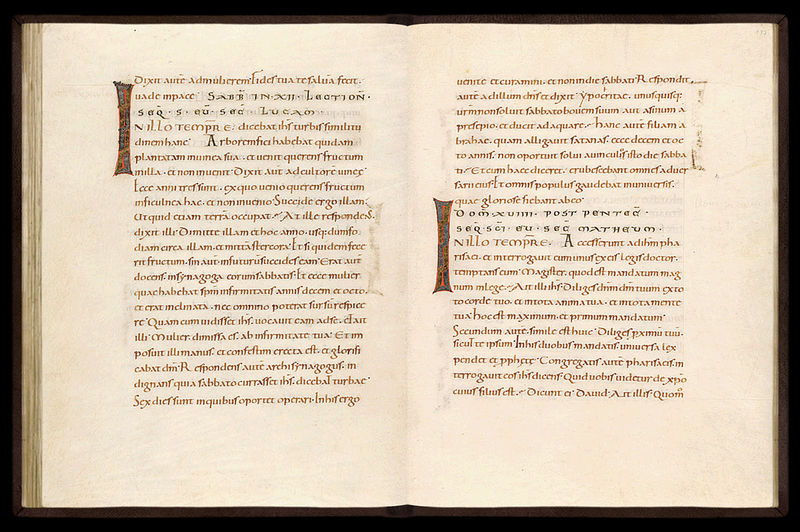
Titel: Egbert- Codex (Codex Egberti)
Institution: Trier, Stadtbibliothek/Stadtarchiv
Schlagwörter: bibel, kirche, schrift, literatur, prister, mönch, handschrift, latein, sprache